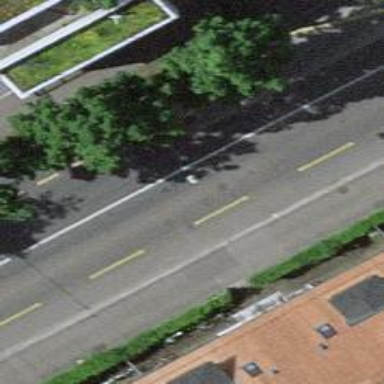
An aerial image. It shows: Bus stop for trolleybuses with designated stop position for public transport.